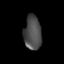
Tissue: lung
Cell type: Epithelial cells
Senescence score: 0.1579
Nuclear area (px): 583
Mean DAPI intensity: 76.009